Interaction volume radius: 5 \u00c5
Interaction volume height: 30 \u00c5
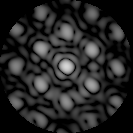
Disorder parameter: 0.3995